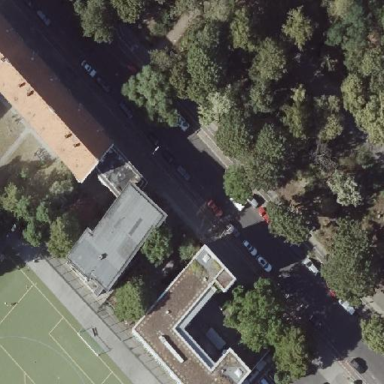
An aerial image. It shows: School building.